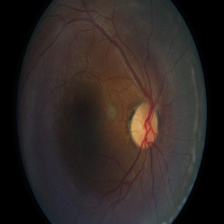
Diabetic retinopathy grade: Moderate